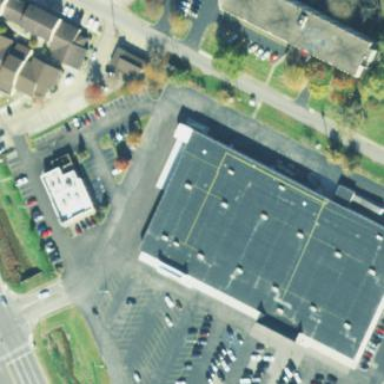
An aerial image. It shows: Retail building.